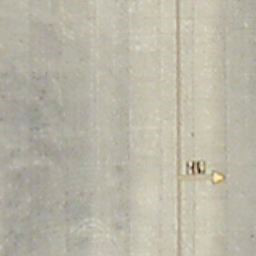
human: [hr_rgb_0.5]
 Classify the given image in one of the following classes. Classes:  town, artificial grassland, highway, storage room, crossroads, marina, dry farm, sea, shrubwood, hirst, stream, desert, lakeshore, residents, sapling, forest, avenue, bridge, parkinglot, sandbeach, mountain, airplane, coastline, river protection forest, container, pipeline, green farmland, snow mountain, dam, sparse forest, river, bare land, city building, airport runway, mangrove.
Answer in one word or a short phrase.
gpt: airport runway